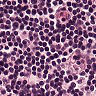
Metastatic tissue present: no